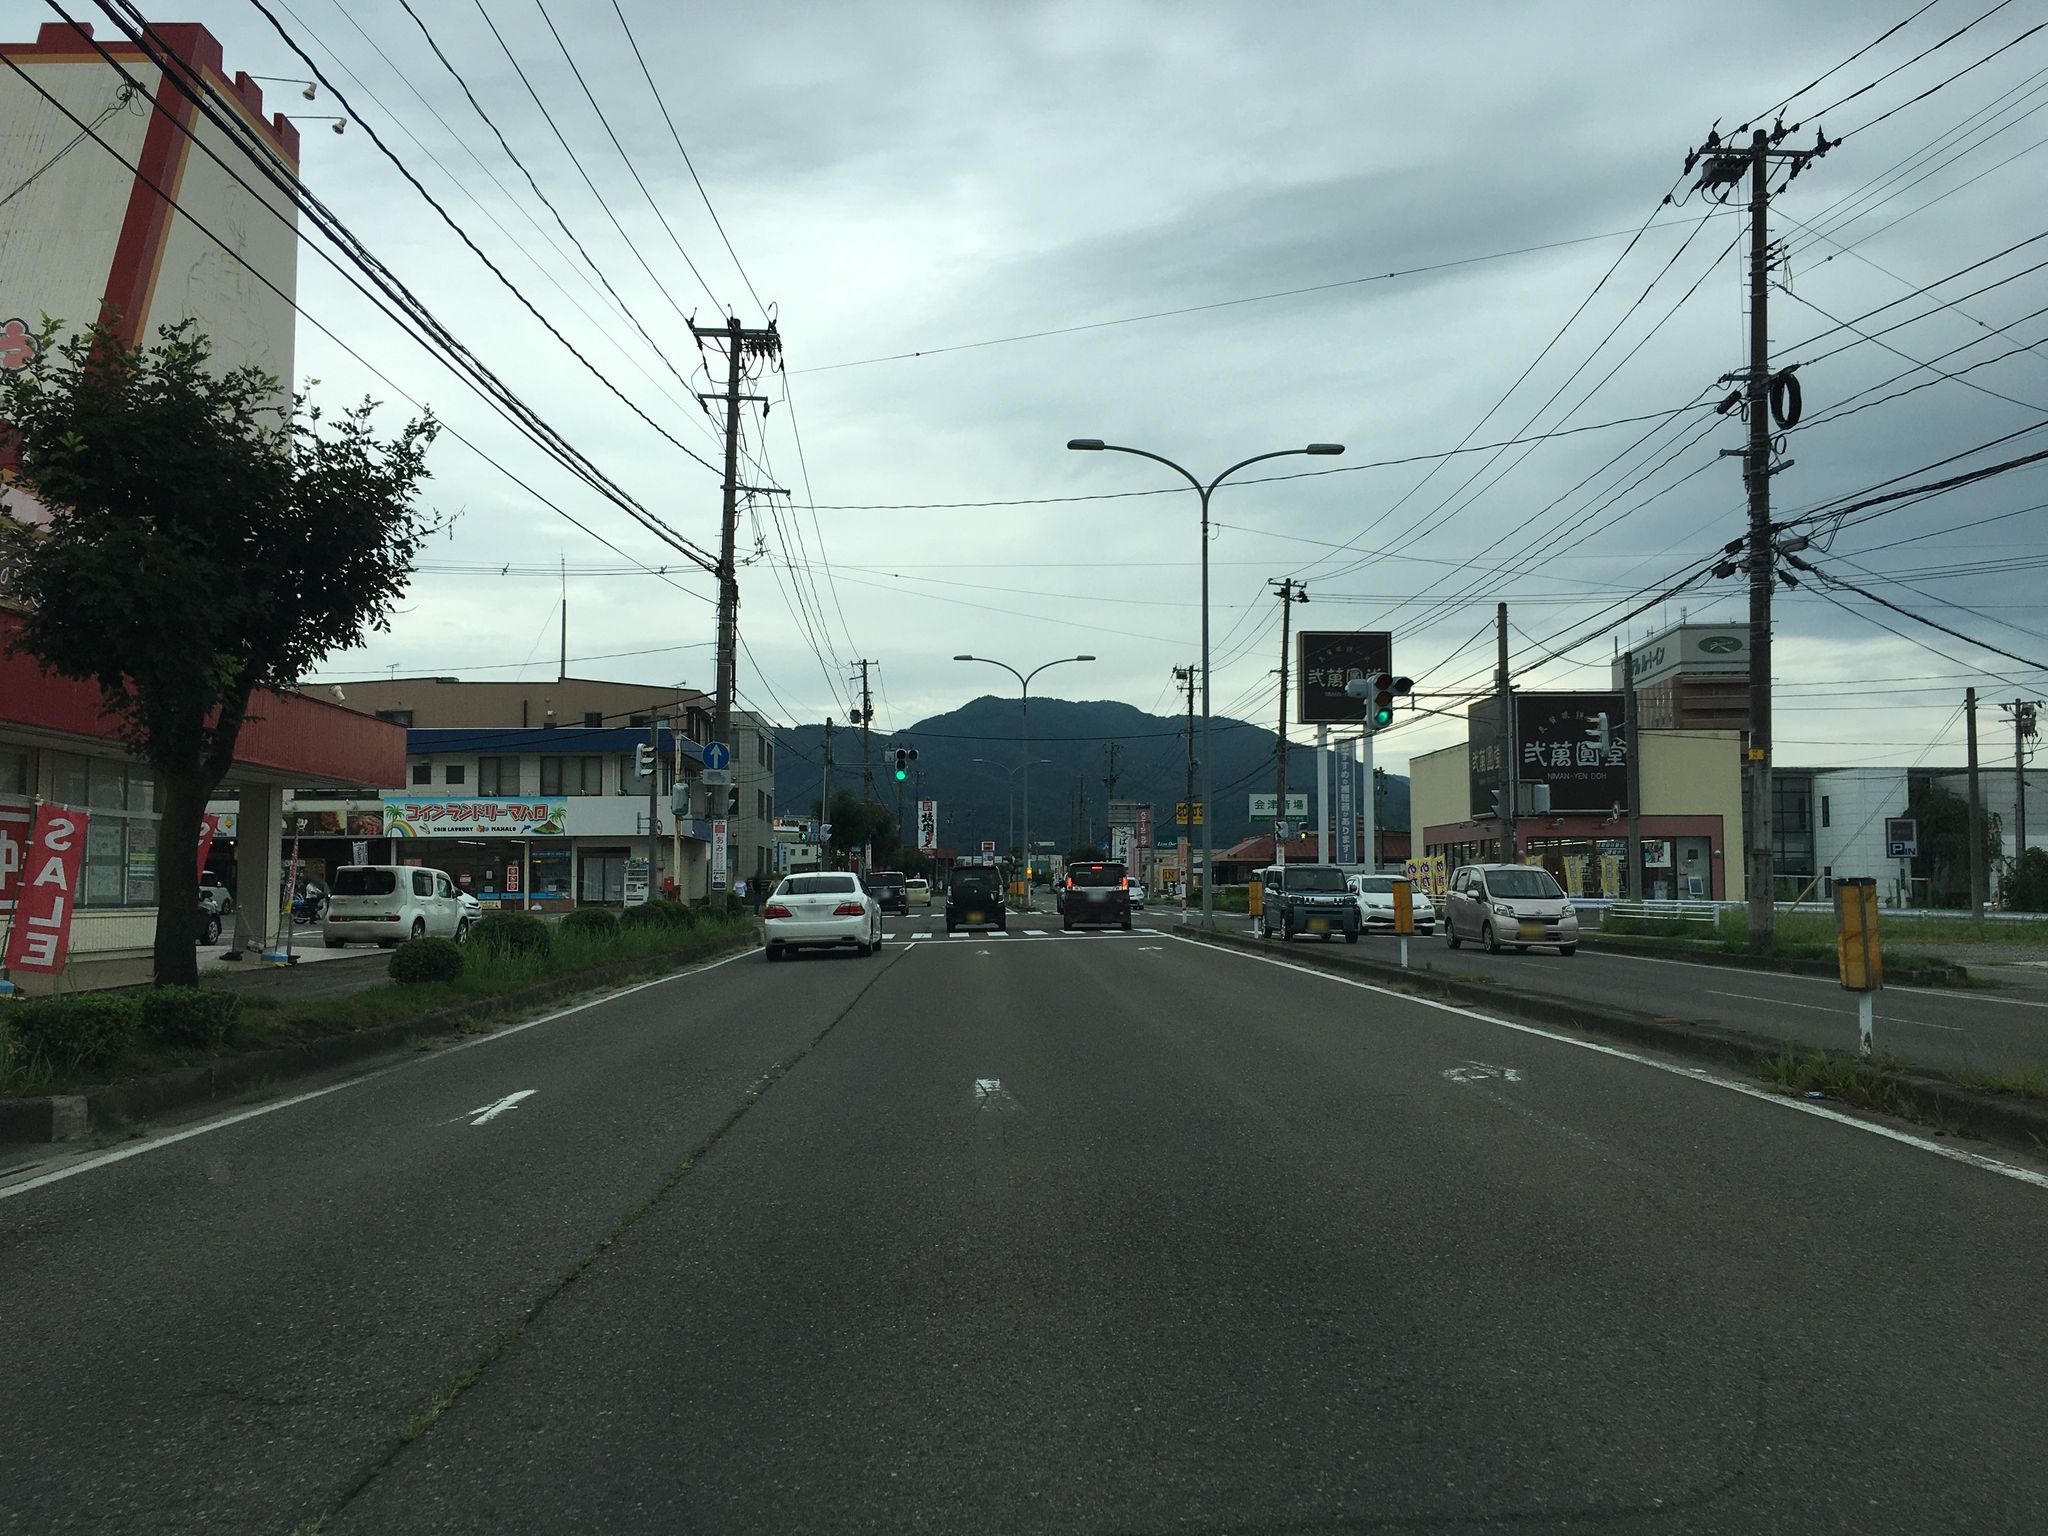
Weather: cloudy
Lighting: day
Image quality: good
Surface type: driving surface
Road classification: primary
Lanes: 2.0
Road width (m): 3.3
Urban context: urban centre
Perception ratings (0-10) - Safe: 5.38, Lively: 4.85, Beautiful: 2.83, Boring: 2.17, Depressing: 6.06, Wealthy: 0.75